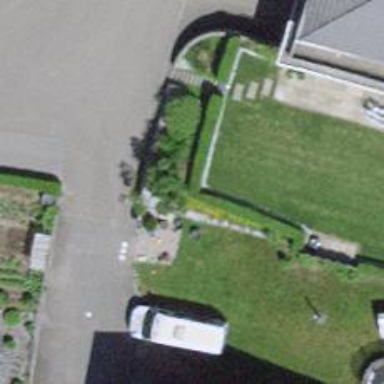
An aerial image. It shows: Hedge acting as barrier.